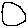
Label: circle